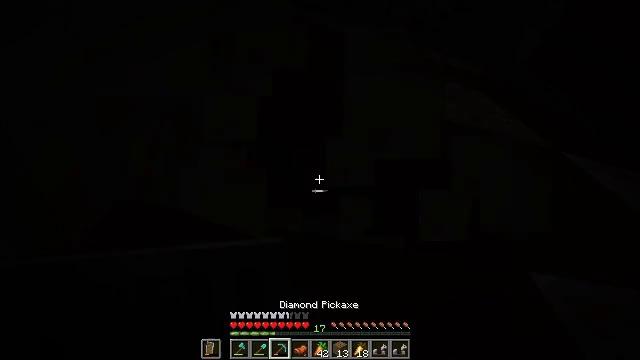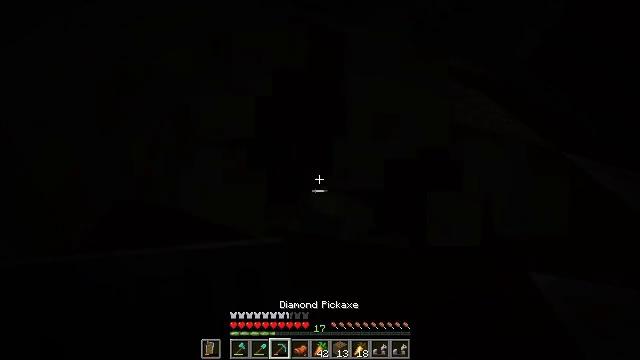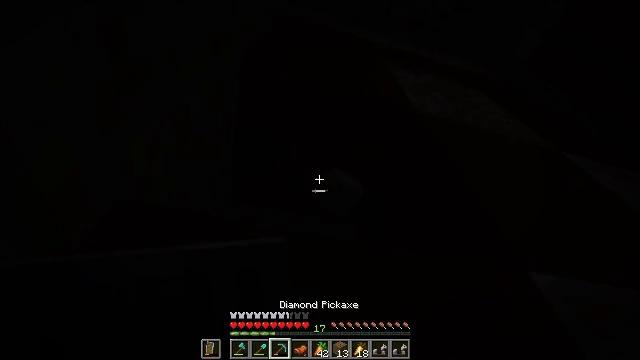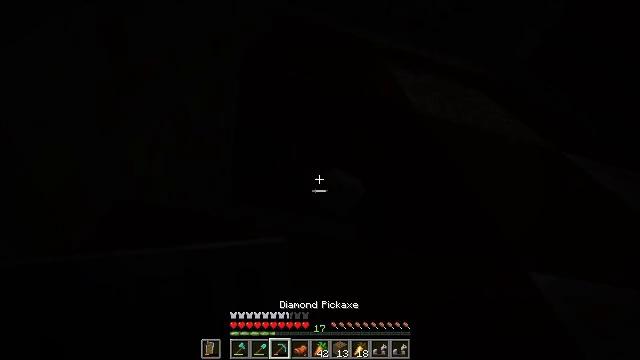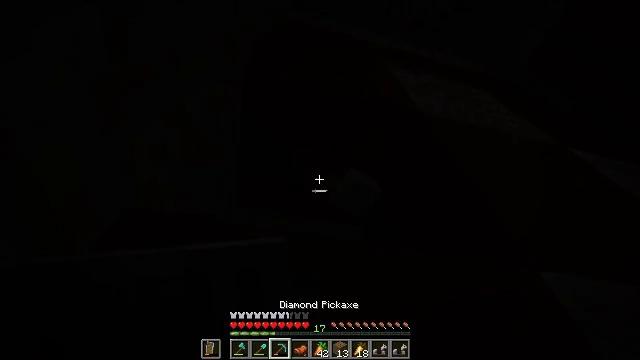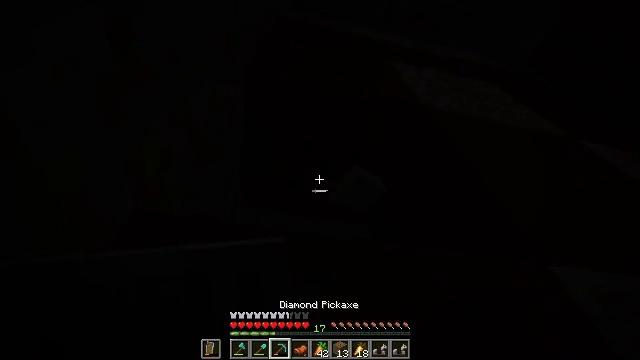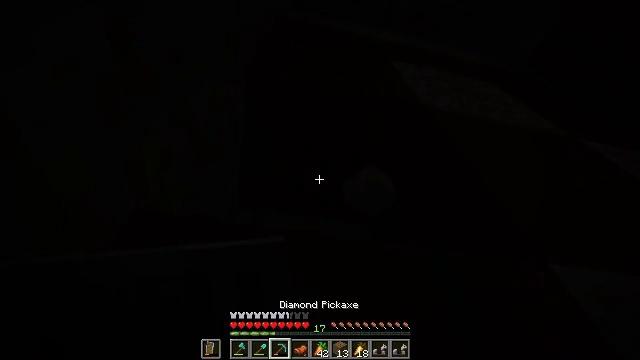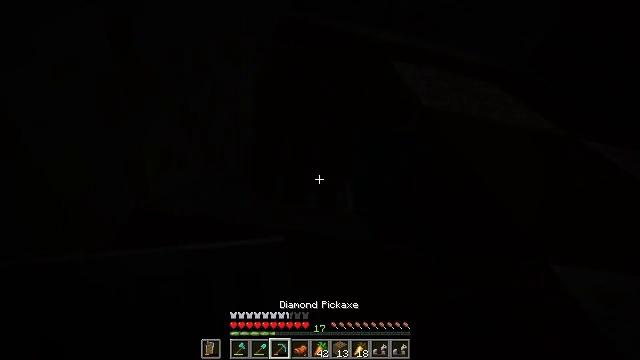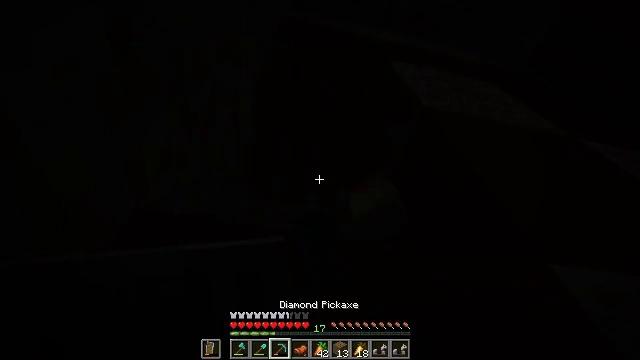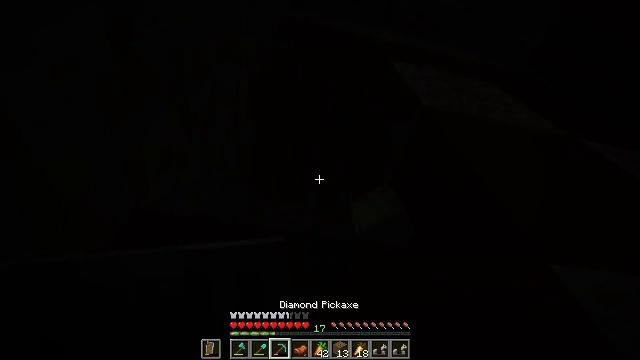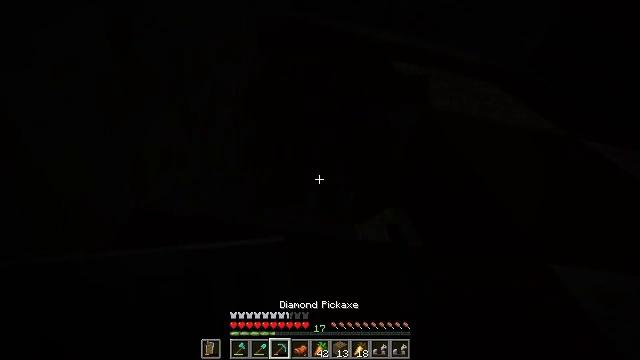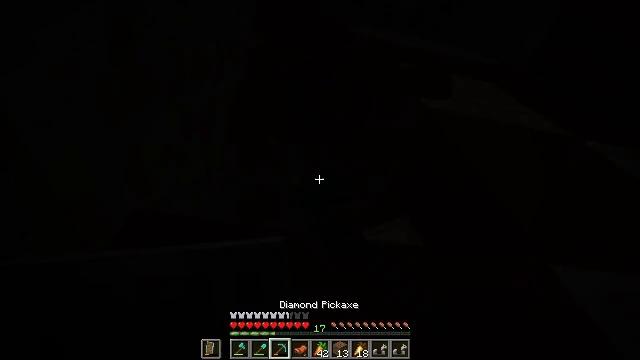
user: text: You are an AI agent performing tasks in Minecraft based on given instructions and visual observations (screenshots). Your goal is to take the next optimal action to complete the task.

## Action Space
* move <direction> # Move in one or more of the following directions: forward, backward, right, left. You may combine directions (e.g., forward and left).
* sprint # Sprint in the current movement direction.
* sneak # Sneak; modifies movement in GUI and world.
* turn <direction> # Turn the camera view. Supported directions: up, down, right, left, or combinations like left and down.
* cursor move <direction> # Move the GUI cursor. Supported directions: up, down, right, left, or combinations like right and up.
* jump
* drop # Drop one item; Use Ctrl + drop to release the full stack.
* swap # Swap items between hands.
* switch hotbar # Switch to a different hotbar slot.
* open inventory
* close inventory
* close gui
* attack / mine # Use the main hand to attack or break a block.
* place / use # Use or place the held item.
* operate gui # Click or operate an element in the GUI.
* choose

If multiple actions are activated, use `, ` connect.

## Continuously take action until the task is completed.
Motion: motion action
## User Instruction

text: Mine the orange terracotta block.
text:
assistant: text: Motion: attack / mine
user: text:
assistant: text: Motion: attack / mine
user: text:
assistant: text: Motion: attack / mine
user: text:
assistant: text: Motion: turn left, attack / mine
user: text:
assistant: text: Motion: turn left, attack / mine
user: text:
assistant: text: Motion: attack / mine
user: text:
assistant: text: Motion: attack / mine
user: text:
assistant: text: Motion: attack / mine
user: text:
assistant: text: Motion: attack / mine
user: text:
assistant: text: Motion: attack / mine
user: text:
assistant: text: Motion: attack / mine
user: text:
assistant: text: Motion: attack / mine